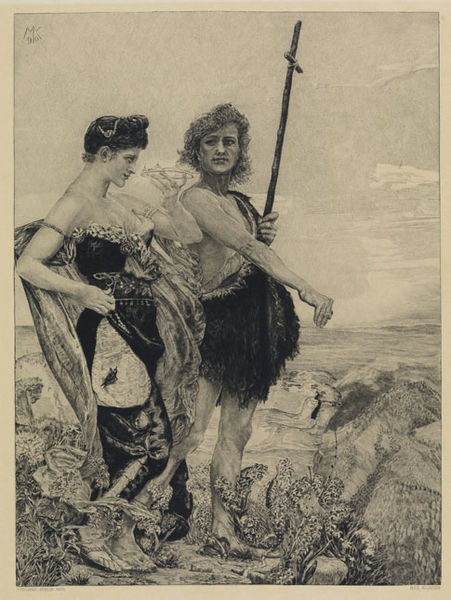
Titel: Versuchung (Vom Tode, Zweiter Theil, Opus XIII, Blatt 10)
Künstler: Max Klinger
Standort: Karlsruhe
Institution: Staatliche Kunsthalle Karlsruhe
Schlagwörter: berg, gemälde, himmel, mann, meer, umhang, wolken, frauen, landschaft, menschen, mädchen, frau, frisur, kleid, kleider, schmuck, schwarz, skizze, weiss, zeichnung, blick, rock, symbolismus, trinken, arm, gesicht, johannes, kleidung, pelz, täufer, signatur, horizont, natur, büsche, gebüsch, sträucher, gewand, haare, gewänder, paar, blatt, pflanzen, dekoltee, krone, stock, garten, beine, fell, füße, liebe, lasziv, stab, gipfel, klippen, grafik, krieg, jugendstil, zwei frauen, stuck, sandalen, bucht, foto, oben, lachen, buch, kreuz, barfuß, druck, lithographie, schwarzweiss, stich, seite, bleistift, jagd, armreif, felle, planzen, gestrüpp, verführerisch, hirte, geicht, realisitsch, gipfelkreuz, geschmückt, mack, steinzeit, vlies, m, frauen foto, wiese#, fotographisch, lasziev, 19. jahrhundetr